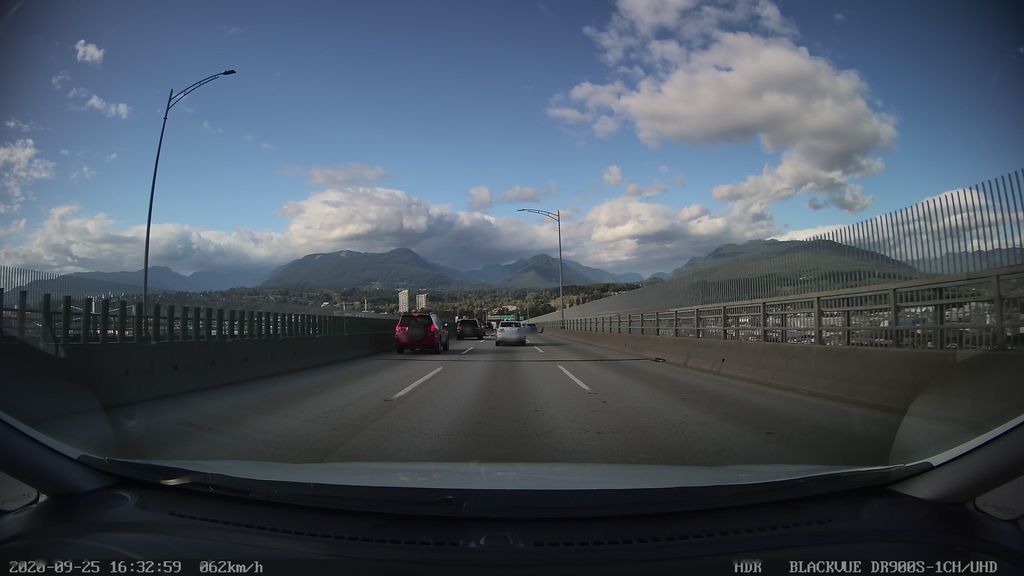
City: vancouver